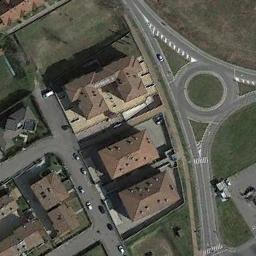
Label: roundabout